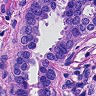
Metastatic tissue present: yes